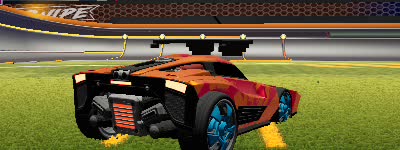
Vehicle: breakout